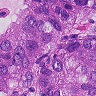
Metastatic tissue present: yes